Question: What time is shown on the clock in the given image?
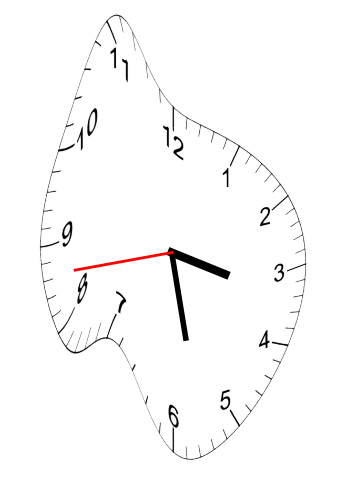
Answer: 03:27:43